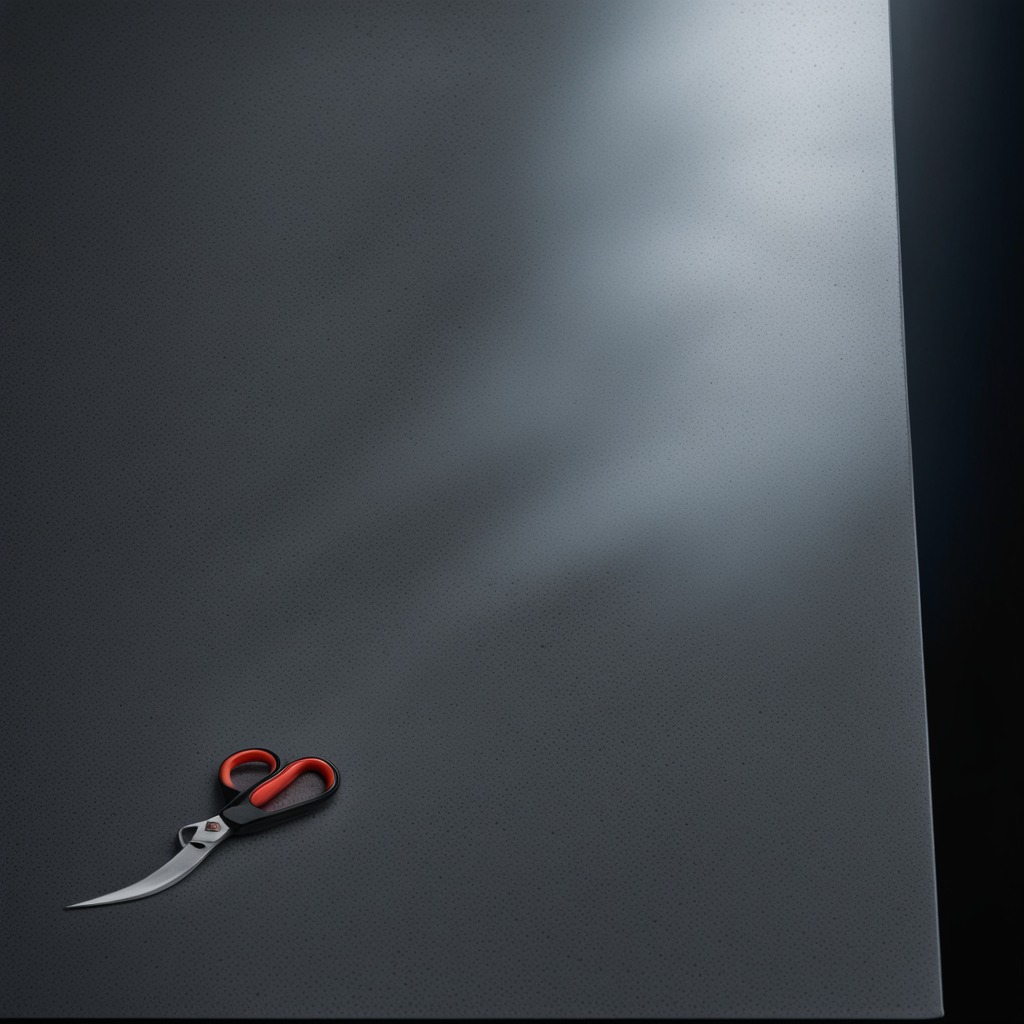
A scissor is lying on a clean granite table inside a workshop at night dim ambient light soft shadows worn but